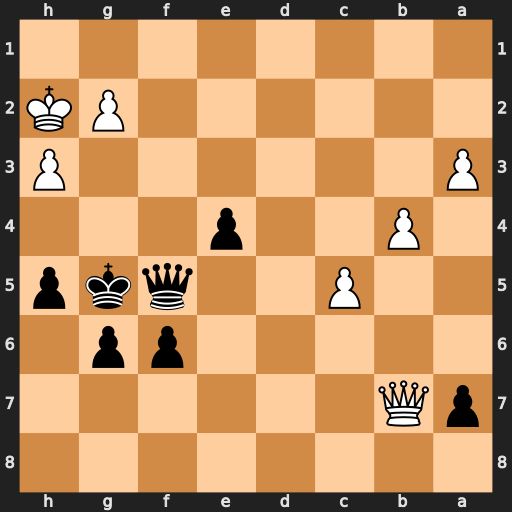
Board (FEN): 8/pQ6/5pp1/2P2qkp/1P2p3/P6P/6PK/8
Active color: b
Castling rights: -
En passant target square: -
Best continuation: e3 h4+ Kxh4 g3+ Kg5